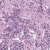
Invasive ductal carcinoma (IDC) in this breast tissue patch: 1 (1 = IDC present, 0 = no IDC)